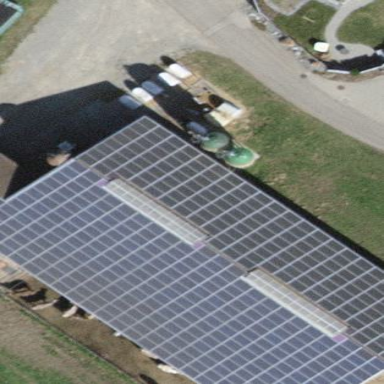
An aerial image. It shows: Solar power generator with photovoltaic panels.